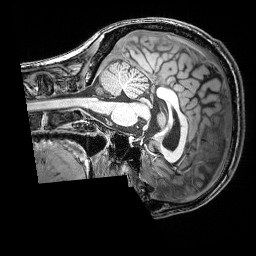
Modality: T1w
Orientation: sagittal
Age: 28
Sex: male
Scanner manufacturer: siemens
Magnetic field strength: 3 T
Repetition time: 2.53 s
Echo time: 0.00388 s